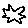
Label: star